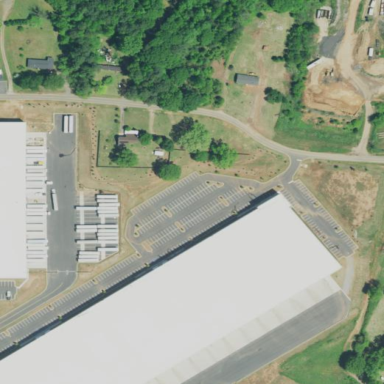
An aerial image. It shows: Parking area.